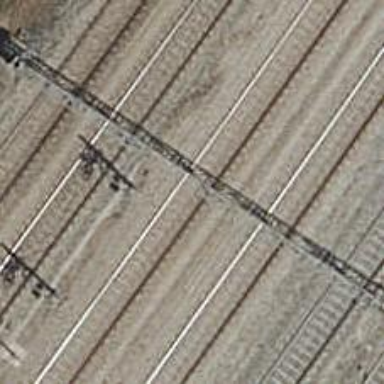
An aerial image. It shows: Bridge over electrified railway with contact lines.